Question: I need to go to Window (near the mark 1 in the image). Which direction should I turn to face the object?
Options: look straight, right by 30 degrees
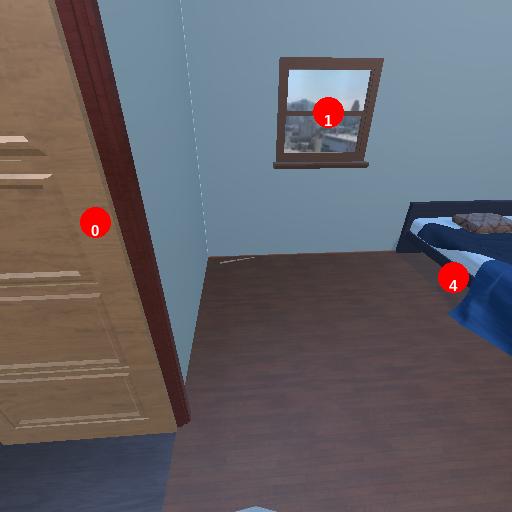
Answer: look straight